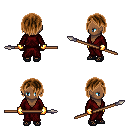
a pixel art fantasy rpg character, female body template, human, dark skin, red robe, metal pants, brown bangs hairstyle, gold gloves, ghillies, spear, four views (front, back, left, right), 2x2 character sprite sheet, small pixel art, hard edges, no anti-aliasing